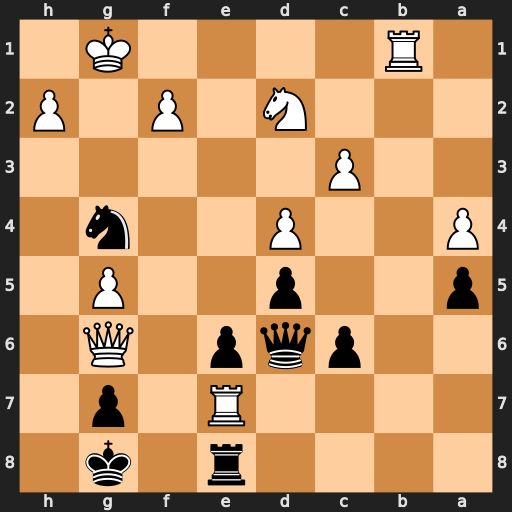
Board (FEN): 4r1k1/4R1p1/2pqp1Q1/p2p2P1/P2P2n1/2P5/3N1P1P/1R4K1
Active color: b
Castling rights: -
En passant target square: -
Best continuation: Qxh2+ Kf1 Qxf2#